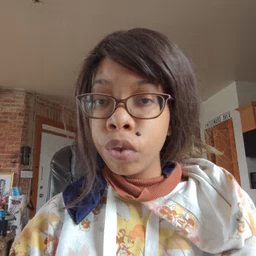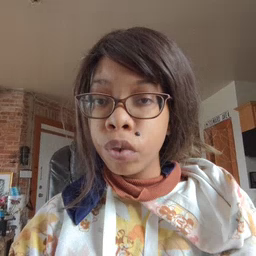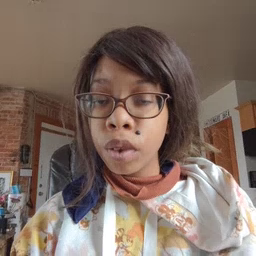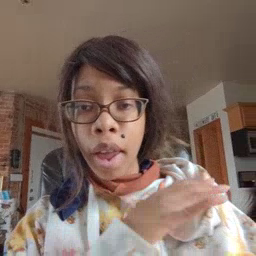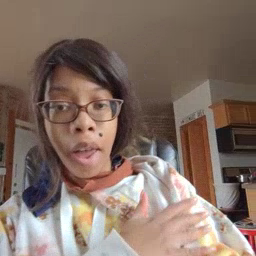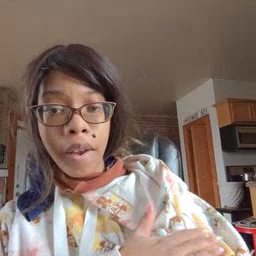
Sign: arm